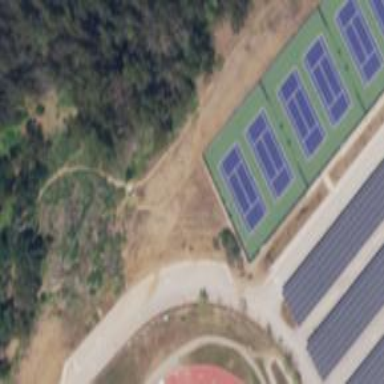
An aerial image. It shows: Tennis court on pitch.